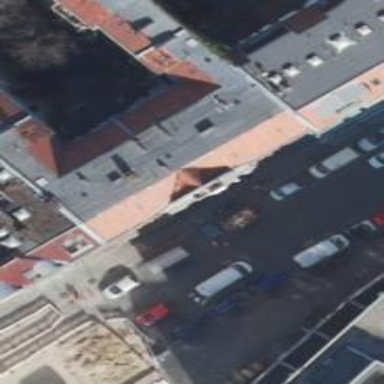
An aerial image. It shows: Restaurant.